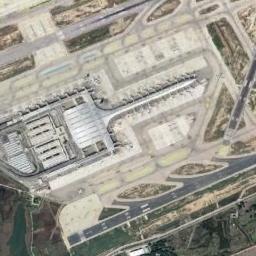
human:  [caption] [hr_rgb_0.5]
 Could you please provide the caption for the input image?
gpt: The lawn is divided into various shapes by the airstrip .

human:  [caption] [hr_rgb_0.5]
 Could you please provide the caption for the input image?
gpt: There are several planes on the tarmac with several runways in the airport .

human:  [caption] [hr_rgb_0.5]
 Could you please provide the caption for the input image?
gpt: An airport with some runways and a big terminal in the vacant lot .

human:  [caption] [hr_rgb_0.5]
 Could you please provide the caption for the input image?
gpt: A complex airport with many runways and buildings .

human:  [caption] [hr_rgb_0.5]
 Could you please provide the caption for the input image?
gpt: There are many buildings in the airport .